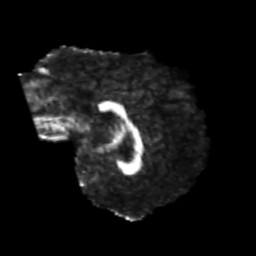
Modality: FA
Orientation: sagittal
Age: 25
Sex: male
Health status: healthy
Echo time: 0.074 s